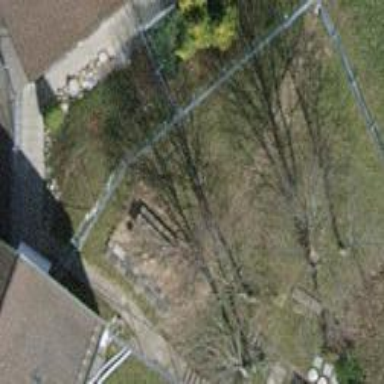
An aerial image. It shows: Fence is in the image.